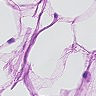
Metastatic tissue present: no